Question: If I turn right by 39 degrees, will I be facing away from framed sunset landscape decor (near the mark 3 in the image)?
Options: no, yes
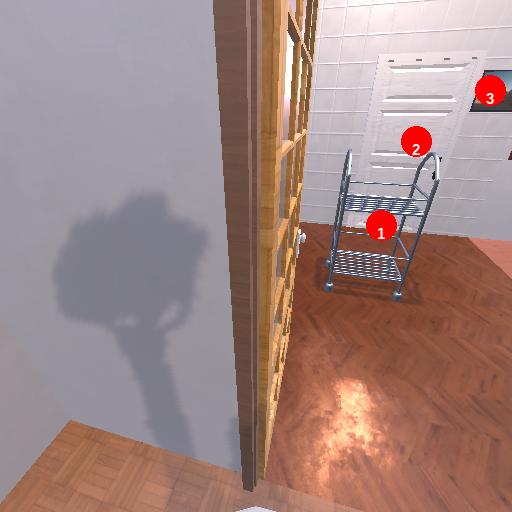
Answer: no